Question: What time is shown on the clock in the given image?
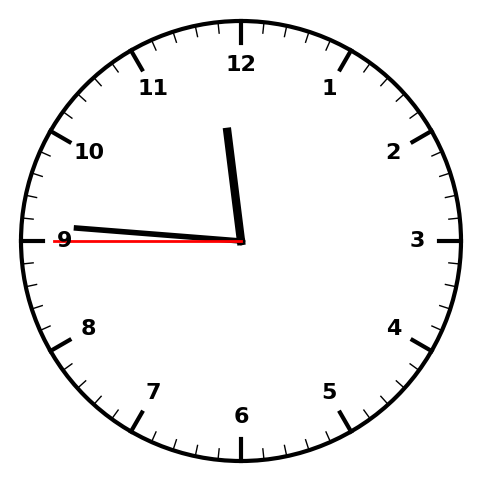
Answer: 11:45:45